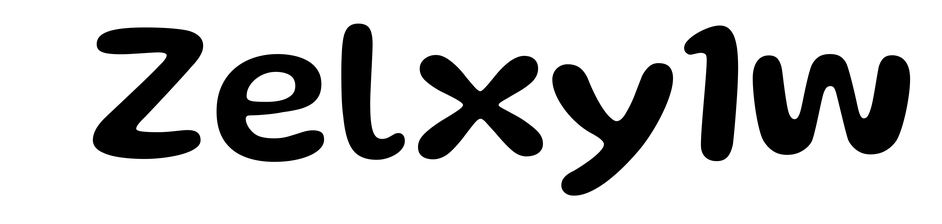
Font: Gluten_Medium